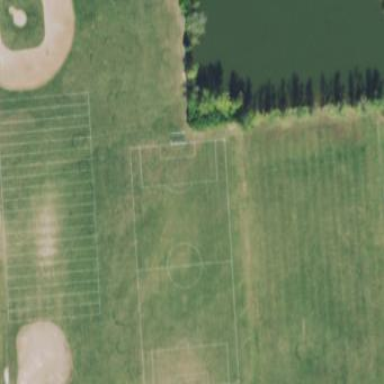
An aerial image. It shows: American football pitch for leisure and sport activities.